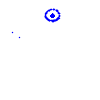
Particle: pion